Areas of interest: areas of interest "Factory"
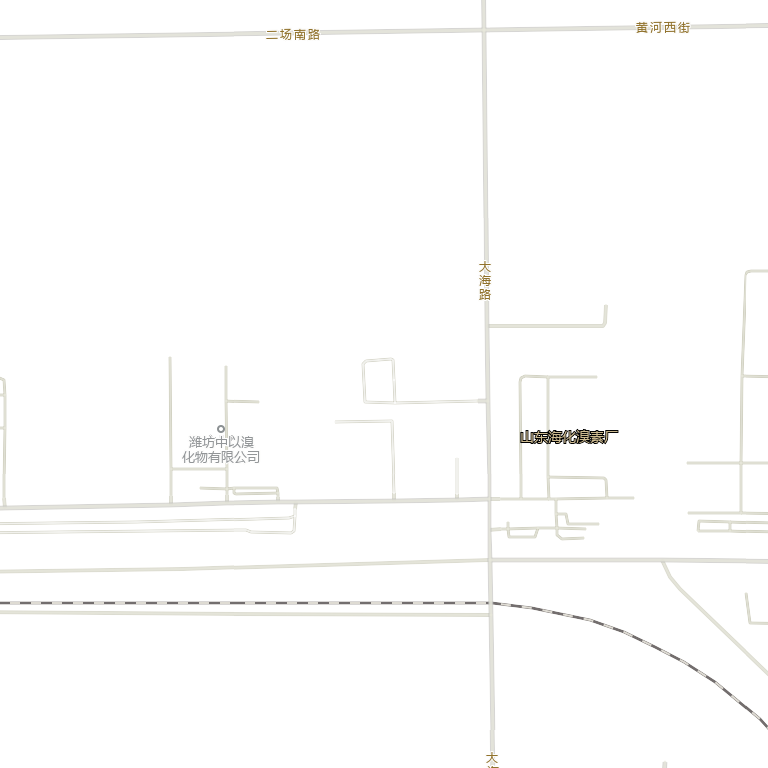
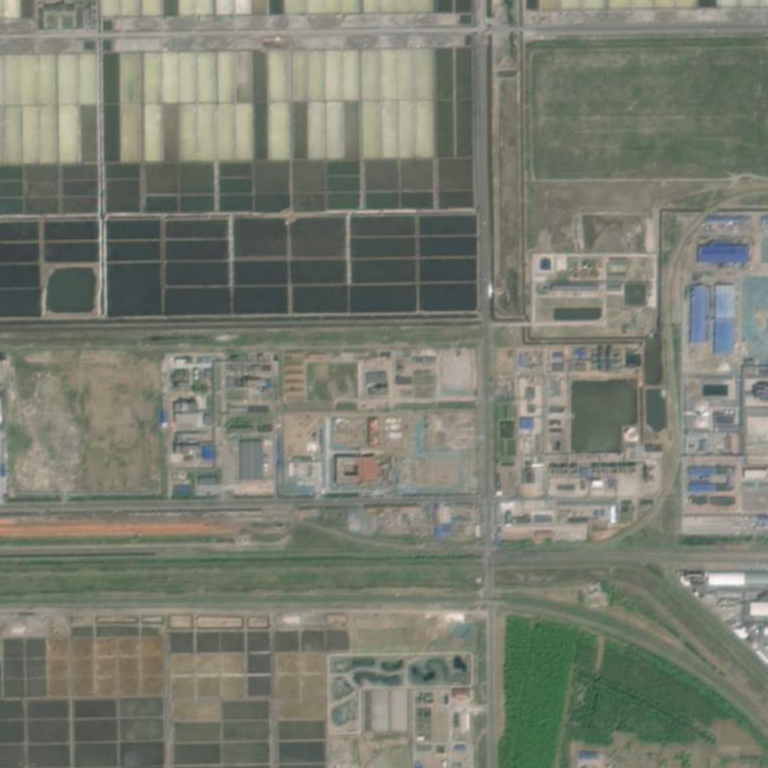